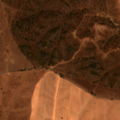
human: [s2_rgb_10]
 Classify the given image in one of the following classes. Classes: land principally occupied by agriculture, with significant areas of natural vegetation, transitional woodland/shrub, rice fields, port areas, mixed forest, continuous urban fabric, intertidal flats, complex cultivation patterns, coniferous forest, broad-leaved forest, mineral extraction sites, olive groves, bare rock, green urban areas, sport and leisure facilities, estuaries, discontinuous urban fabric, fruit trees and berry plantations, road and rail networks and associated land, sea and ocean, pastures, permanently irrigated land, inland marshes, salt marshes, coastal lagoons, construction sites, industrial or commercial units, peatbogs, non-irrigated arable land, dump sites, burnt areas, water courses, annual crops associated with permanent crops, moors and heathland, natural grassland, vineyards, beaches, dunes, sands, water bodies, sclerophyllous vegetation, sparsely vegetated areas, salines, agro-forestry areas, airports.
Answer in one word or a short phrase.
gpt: non-irrigated arable land, agro-forestry areas